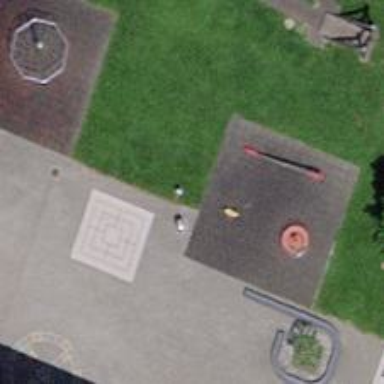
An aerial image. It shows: Playground with springy equipment.